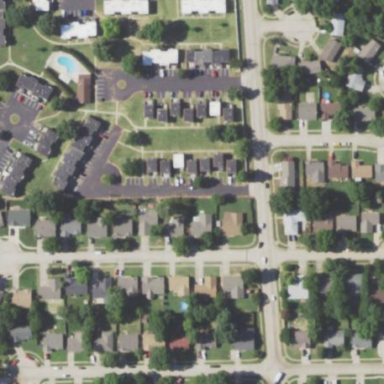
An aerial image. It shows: Residential area within neighborhood.